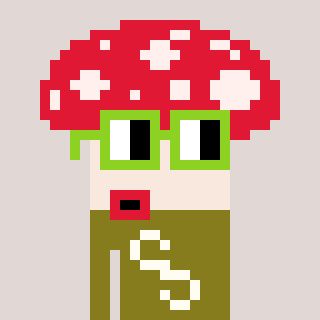
a pixel art character with square light green glasses, a mushroom-shaped head and a gunk-colored body on a warm background